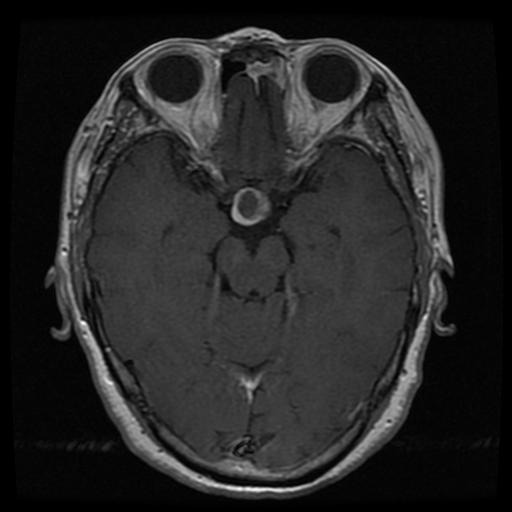
Label: pituitary